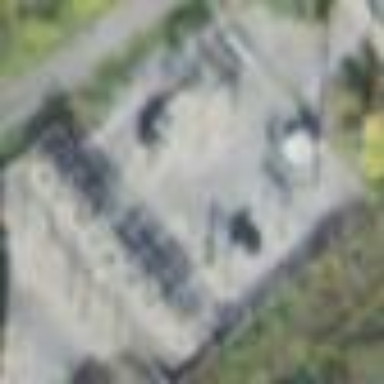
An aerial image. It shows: Power substation.